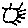
Label: sun